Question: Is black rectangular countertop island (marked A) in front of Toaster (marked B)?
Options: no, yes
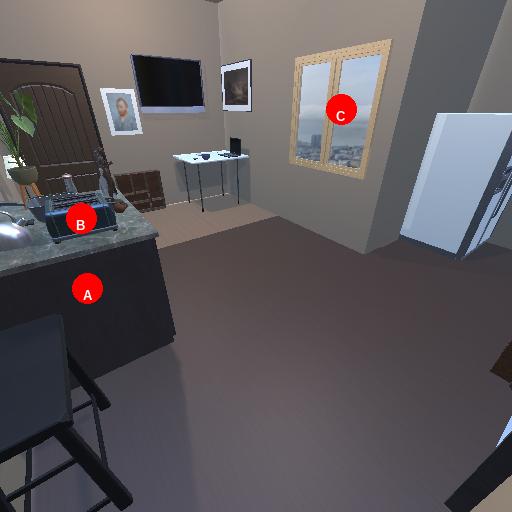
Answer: no